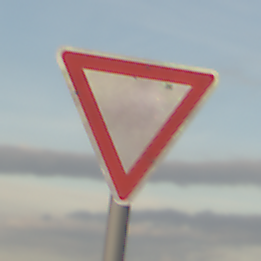
Verkehrszeichen: VorfahrtGewaehren
Umgebung: Outdoor, Nature
Tageszeit: SunriseSunset
Wetter: PartlyCloudy
Licht: Natural
Jahreszeit: NotSpecified
Kontrast: LowContrast